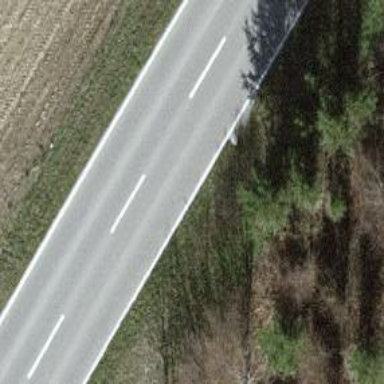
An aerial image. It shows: Secondary road.